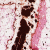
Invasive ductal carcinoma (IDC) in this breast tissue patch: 0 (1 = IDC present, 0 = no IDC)